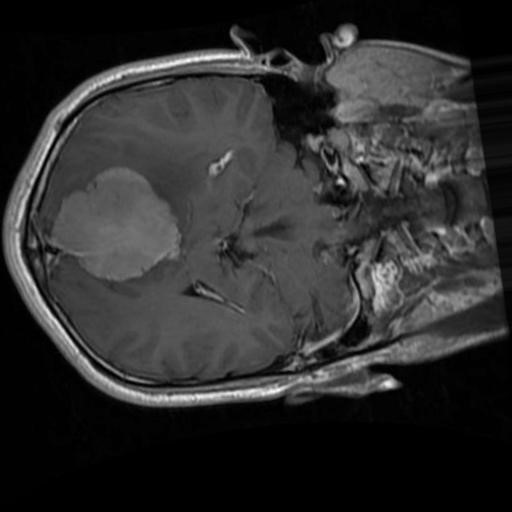
Label: brain_menin